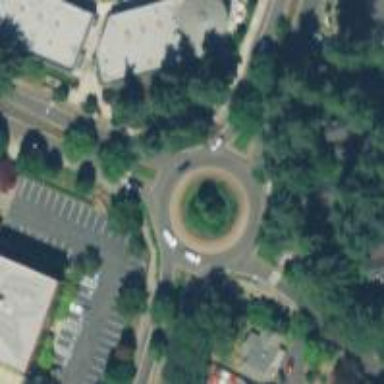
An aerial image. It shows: Secondary road leading to roundabout.